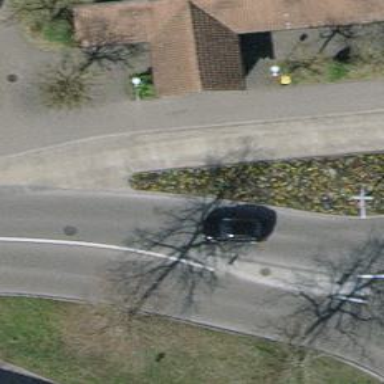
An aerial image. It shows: Service road with sett surface.